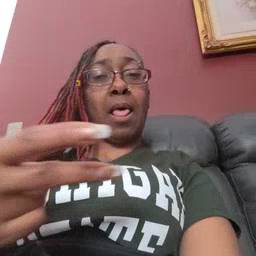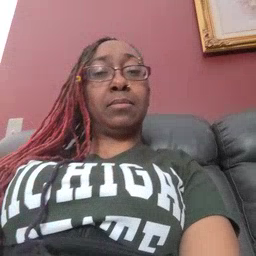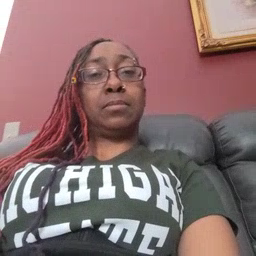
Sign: fall